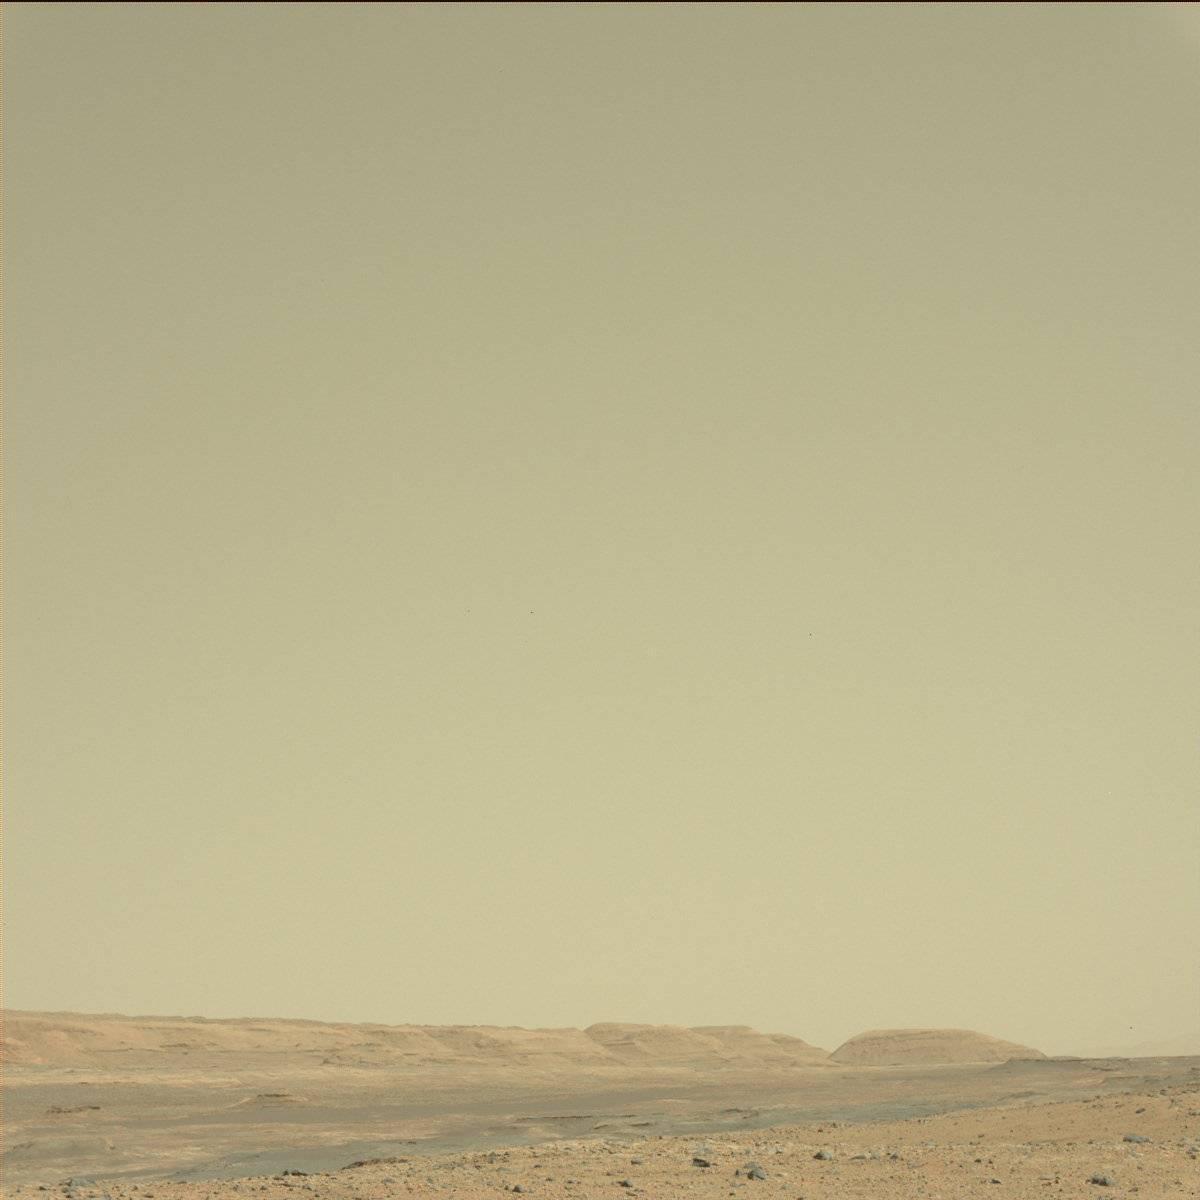
Terrain classes present: Bedrock, Ridge, Sand / Soil, Sky